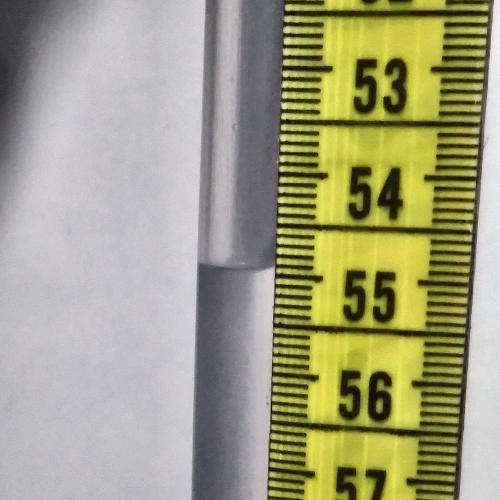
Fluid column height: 54.9 cm